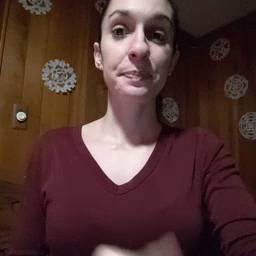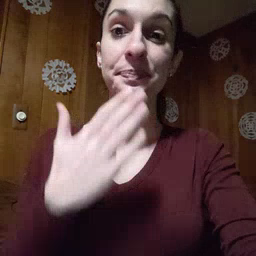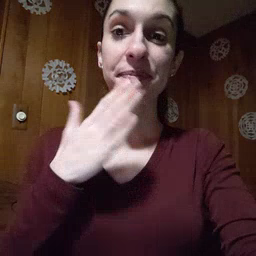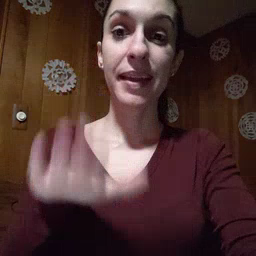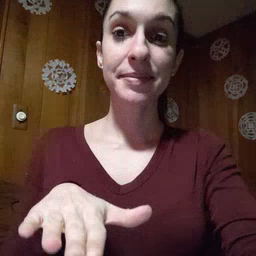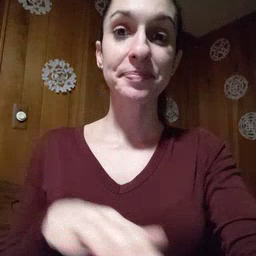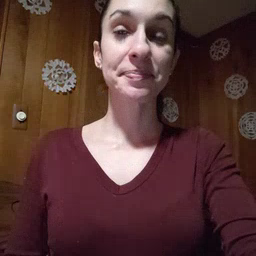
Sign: bad